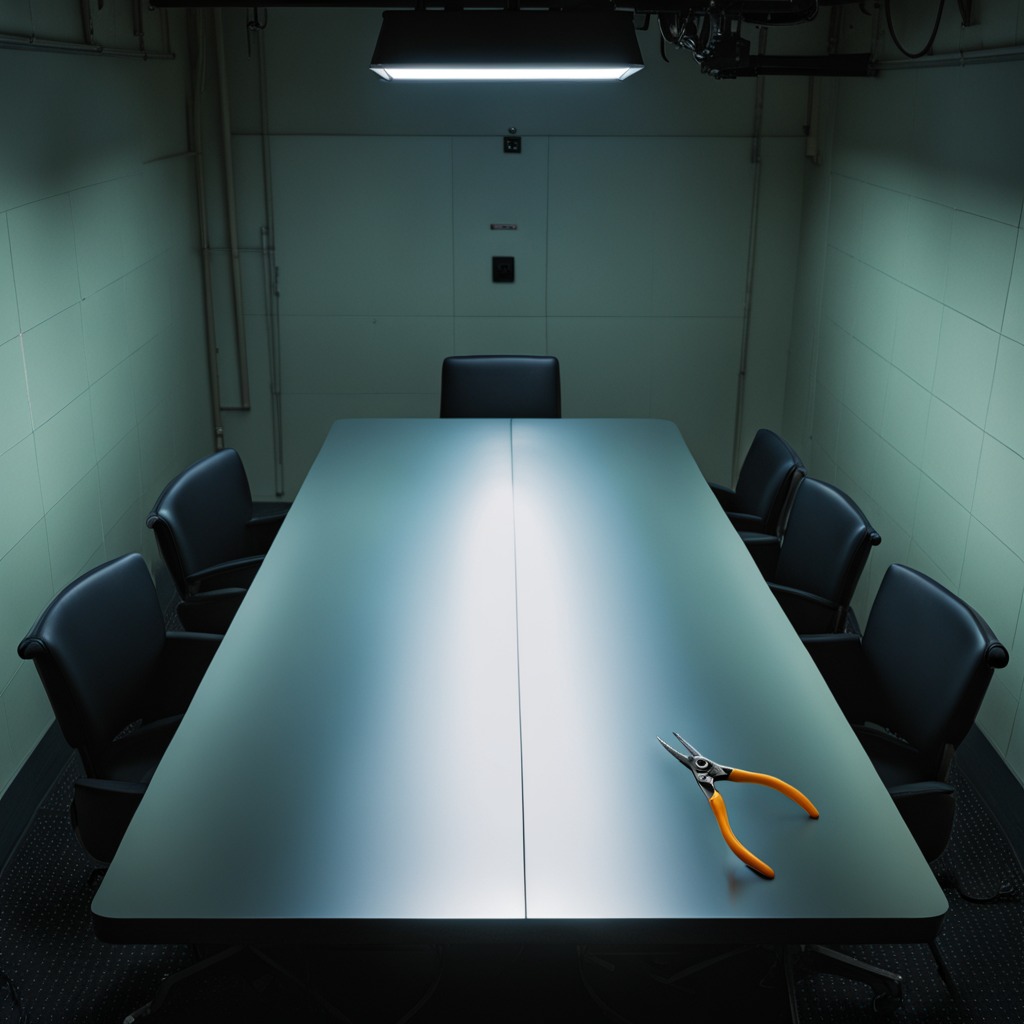
A plier lies on a clean empty table in a railway signal maintenance room lit by harsh overhead fluorescents photorealistic surface textures crisp shadows high dynamic range